Question: I have a 'fildset' in my html. It already comes with a default border, but, I was trying to make it less horrible.
It's all going well, except for the 'border-color'.
The first time that i aply i didn't realize that my border was .
Then, seeing others components with same color, I saw that my 'fildset' border was not with the properly color.

This is my css:
'''
.tabelaConclusao{
border-radius: 10px;
border-color: #a6c9e2;
}
'''
PS: My css looks exacly the same when i use Chromes developer tools.
PPS: In the image, i just change the border width to get bigger, than you can see better what I'm talking about.
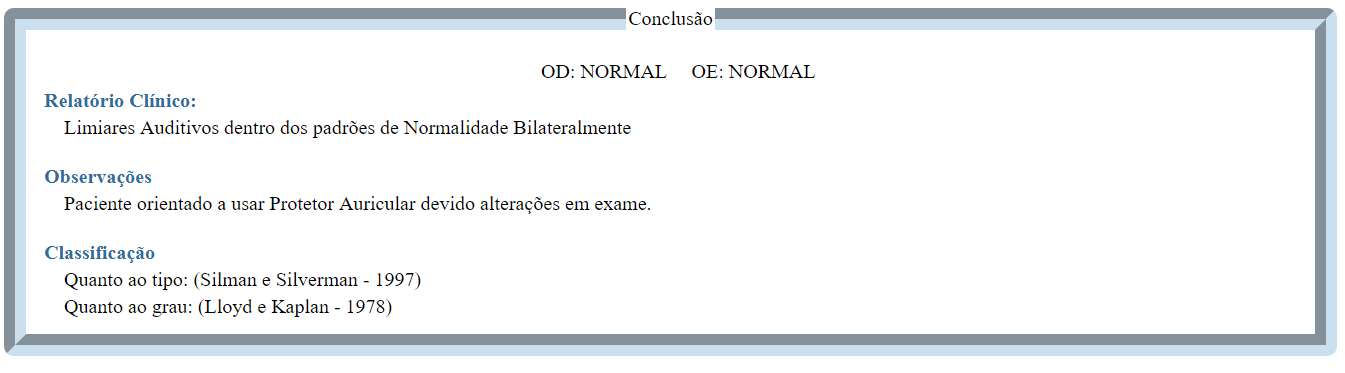
Answer: The border-style property sets the style of an element's four borders. This property can have from one to four values.
Form
'''
div {
border-width:5px;
border-style:groove;
}
'''
To
'''
div {
border-width:5px;
border-style:solid;
}
'''
<URL>